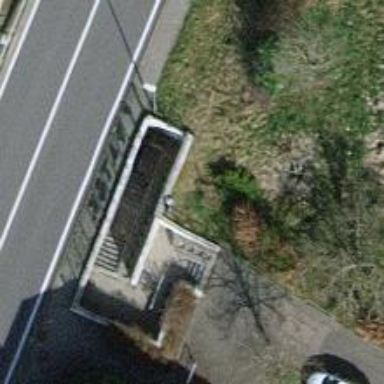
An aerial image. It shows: Steps leading through paved tunnel.